Question: When using Server Management in SQL Server 2005 Express with Visual Studio 2010, I get the following error when attempting to add a database:

What could be causing this? I already verified that the service is running...etc..
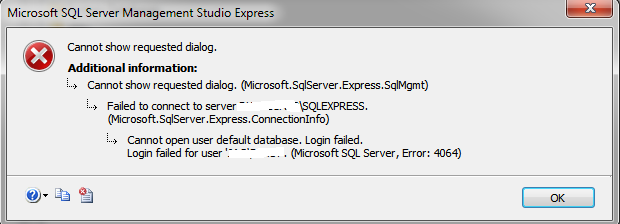
Answer: Turns out I was chasing another error. I ended up using the information found below! Hope this helps another poor IT admin soul!
<URL>